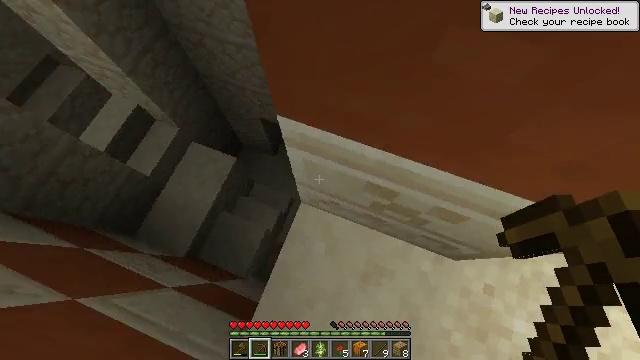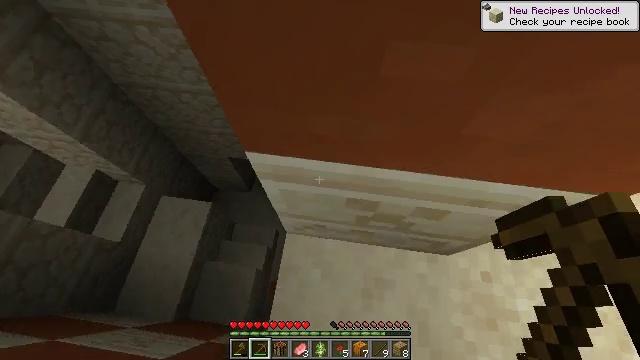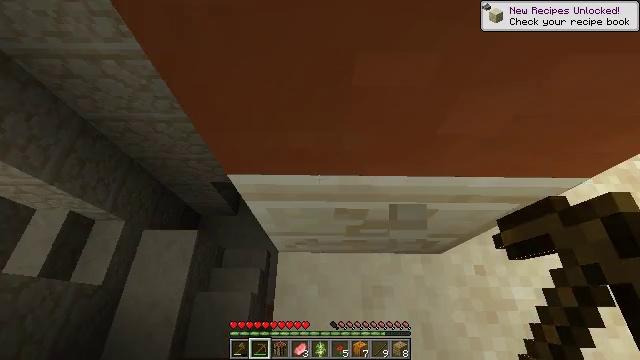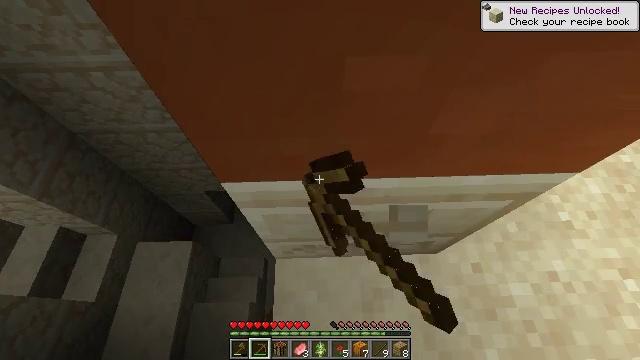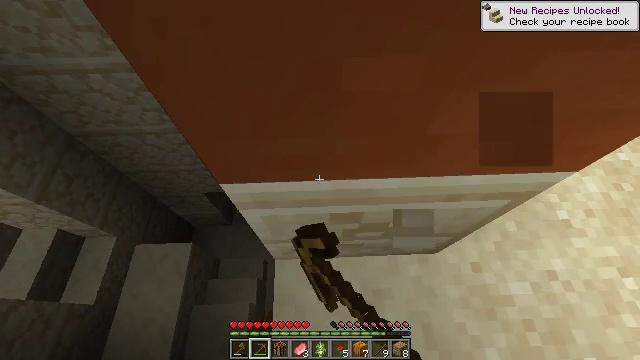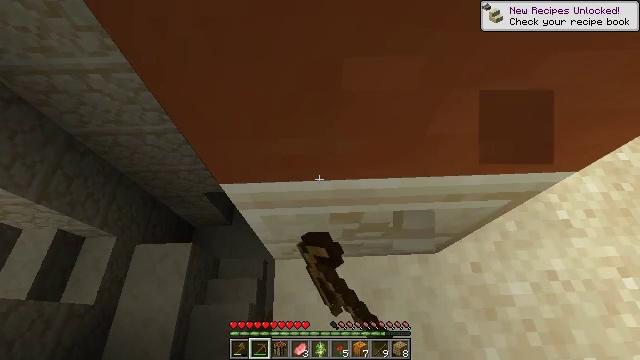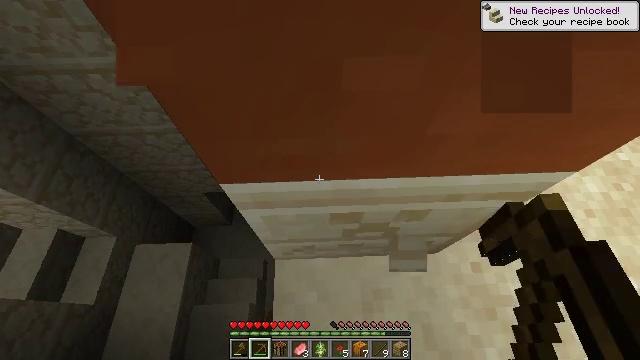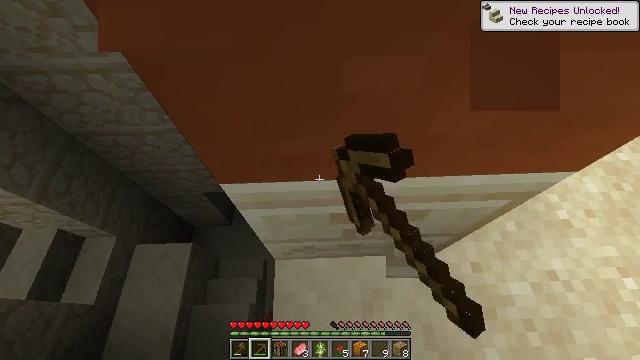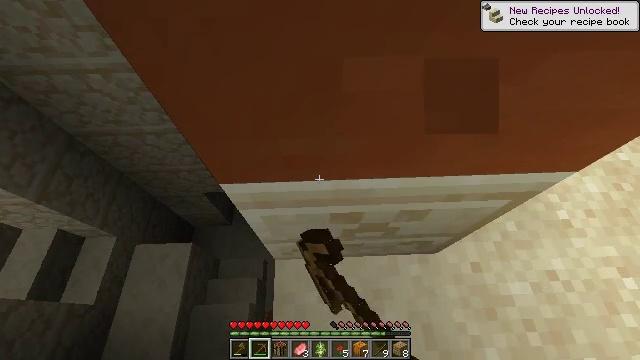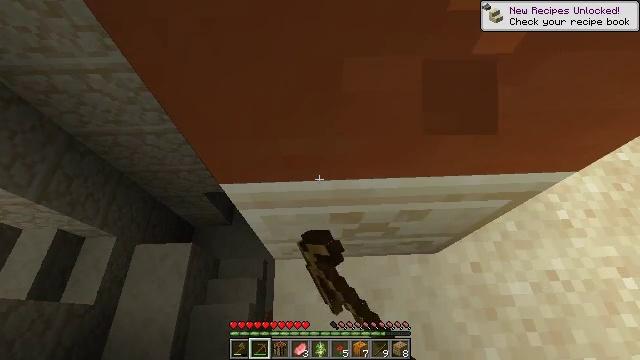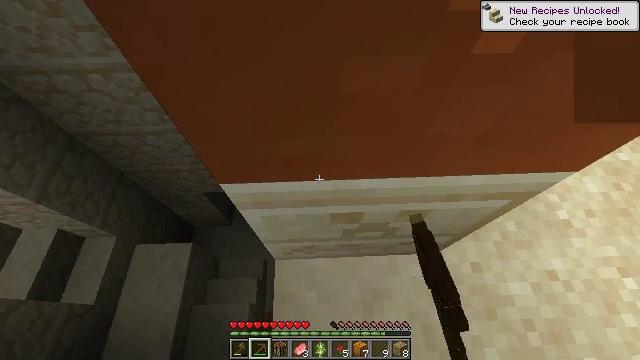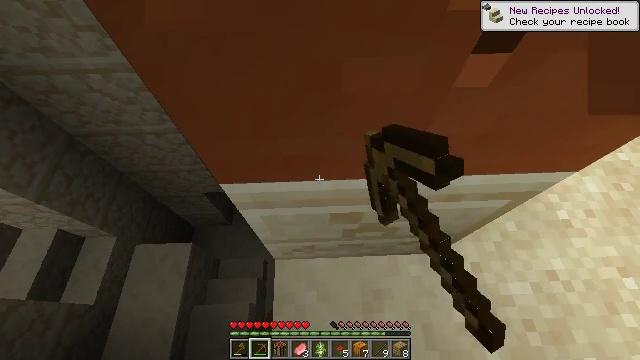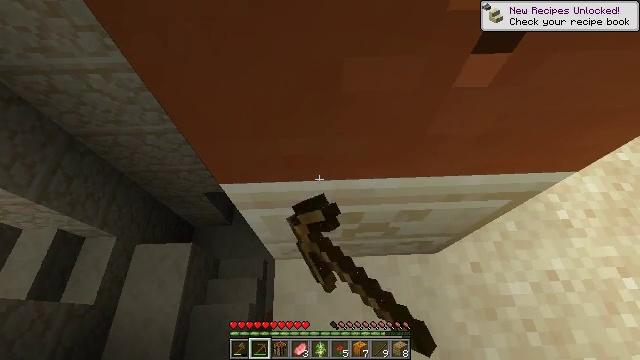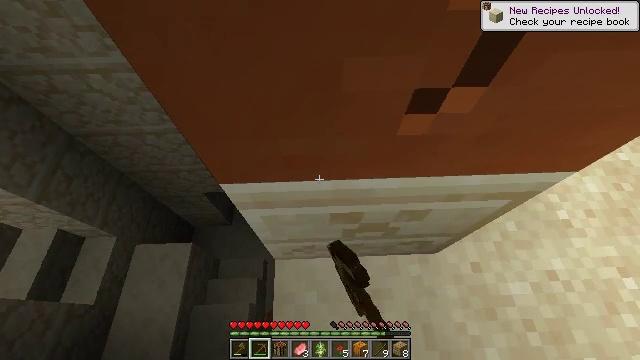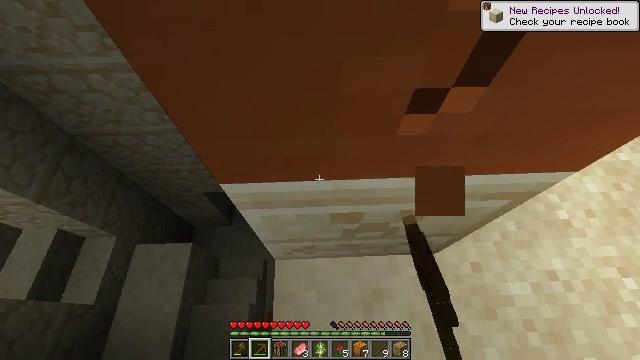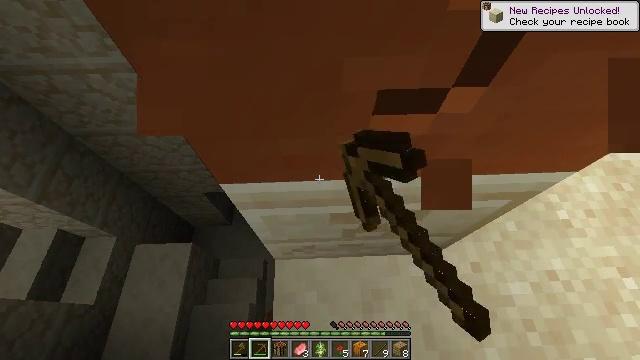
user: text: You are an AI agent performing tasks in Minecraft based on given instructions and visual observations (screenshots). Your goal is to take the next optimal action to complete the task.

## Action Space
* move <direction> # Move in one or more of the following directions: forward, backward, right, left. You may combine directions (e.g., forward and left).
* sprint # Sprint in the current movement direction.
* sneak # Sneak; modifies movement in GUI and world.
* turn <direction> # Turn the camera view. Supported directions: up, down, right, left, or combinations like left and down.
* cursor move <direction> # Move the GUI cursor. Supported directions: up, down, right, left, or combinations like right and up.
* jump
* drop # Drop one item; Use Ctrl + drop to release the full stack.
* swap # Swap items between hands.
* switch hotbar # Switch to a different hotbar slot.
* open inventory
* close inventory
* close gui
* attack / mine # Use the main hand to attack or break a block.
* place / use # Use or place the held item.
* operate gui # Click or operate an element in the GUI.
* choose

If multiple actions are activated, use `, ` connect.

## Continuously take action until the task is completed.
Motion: motion action
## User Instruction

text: Dig out the orange terracotta.
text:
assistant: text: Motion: turn right and up
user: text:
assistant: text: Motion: turn right and up, attack / mine
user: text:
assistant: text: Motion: turn right and up, attack / mine
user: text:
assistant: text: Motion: attack / mine
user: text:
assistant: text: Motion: attack / mine
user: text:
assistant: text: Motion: attack / mine
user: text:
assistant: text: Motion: attack / mine
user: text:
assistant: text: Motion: attack / mine
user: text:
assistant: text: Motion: attack / mine
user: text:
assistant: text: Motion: attack / mine
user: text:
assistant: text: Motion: attack / mine
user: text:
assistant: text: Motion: attack / mine
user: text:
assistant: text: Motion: attack / mine
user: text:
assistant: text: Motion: attack / mine
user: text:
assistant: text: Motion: attack / mine
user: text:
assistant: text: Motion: attack / mine
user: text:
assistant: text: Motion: attack / mine
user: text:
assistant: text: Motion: attack / mine
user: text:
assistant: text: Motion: attack / mine
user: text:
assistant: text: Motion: attack / mine
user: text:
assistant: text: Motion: attack / mine
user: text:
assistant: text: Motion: attack / mine
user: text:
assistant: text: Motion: attack / mine
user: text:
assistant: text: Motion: attack / mine
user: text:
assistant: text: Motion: attack / mine
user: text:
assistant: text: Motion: attack / mine
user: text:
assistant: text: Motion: attack / mine
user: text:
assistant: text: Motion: attack / mine
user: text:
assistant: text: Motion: attack / mine
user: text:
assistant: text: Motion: attack / mine